Aerial crown-view tile of a tropical tree (Barro Colorado Island, Panama), acquired 20241216:
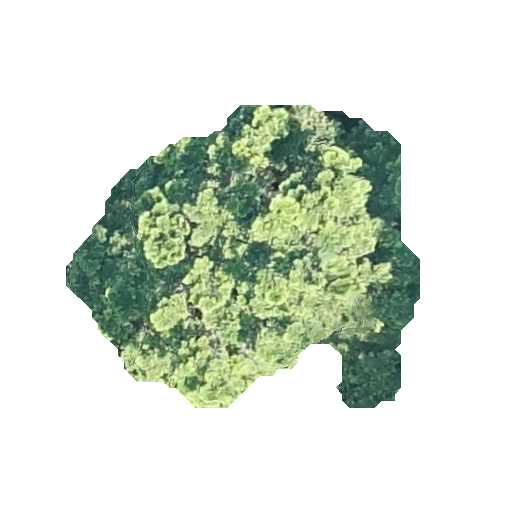
Species: Terminalia amazonia
GBIF accepted scientific name: Terminalia amazonica
Crown area: 111.91 m²